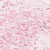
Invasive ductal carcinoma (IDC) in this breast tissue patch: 0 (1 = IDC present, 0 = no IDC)